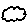
Label: cloud